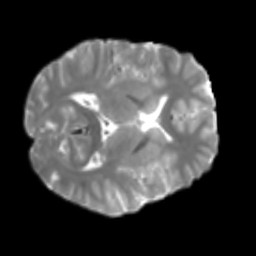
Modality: T2w
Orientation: axial
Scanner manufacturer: siemens
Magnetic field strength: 3 T
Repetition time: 4 s
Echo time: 0.0594 s